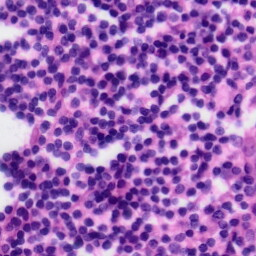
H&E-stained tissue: Tonsil